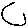
Label: moon